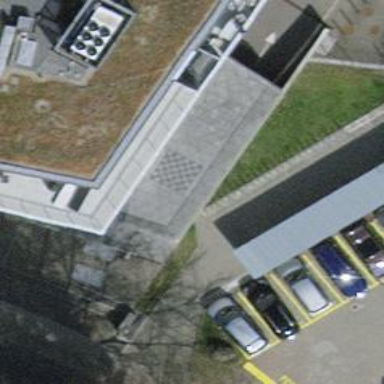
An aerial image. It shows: Parking entrance.